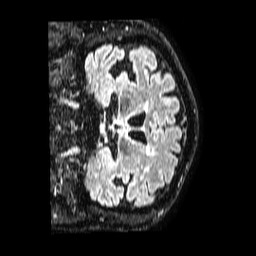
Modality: FLAIR
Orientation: coronal
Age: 76
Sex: male
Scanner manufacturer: philips
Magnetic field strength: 1.5 T
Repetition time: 4.8 s
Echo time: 0.3 s